Current action and preconditions to check: path_clear

Your task: For each precondition in the list above, predict whether it will hold at this action.

Consider the current scene as observed from the mobile robot's camera, and analyze the predicted future states of all dynamic agents (e.g., people, animals, vehicles, or any moving entities) within the NEXT SECOND.

IMPORTANT: Only answer "very likely" if you are absolutely certain—based on strong, clear evidence—that a dynamic agent will violate the precondition in the predicted future state. Do NOT answer "very likely" for unlikely, ambiguous, or low-probability risks.

Ask yourself for each precondition: Is there a high probability, with clear and convincing evidence, that the predicted future states of any dynamic agent will interfere with the predicted future state of the currently executing action within the NEXT SECOND, causing that precondition to fail?

Assess the risk level based on these predictions. Use "likely" or "very likely" if motions create a clear risk of interference.

Use "neutral" or "improbable" if agents are nearby but their predicted paths are clearly diverging or non-conflicting.

Failure Risk Categories: "very improbable", "improbable", "neutral", "likely", "very likely"

Answer Format: Output ONLY the probability_of_failure value from these categories: "very improbable", "improbable", "neutral", "likely", "very likely"

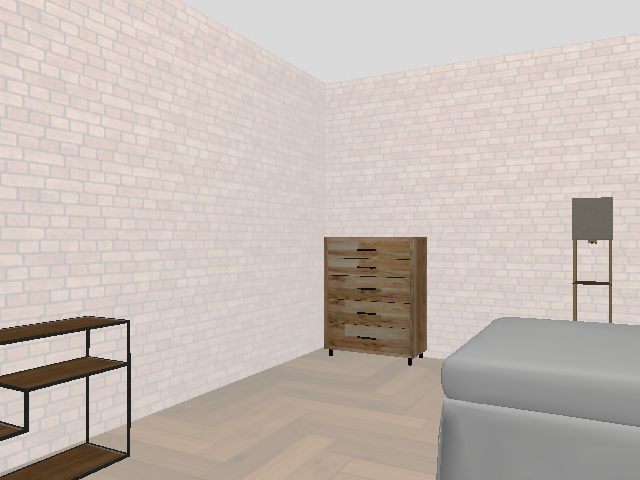

Answer: very improbable